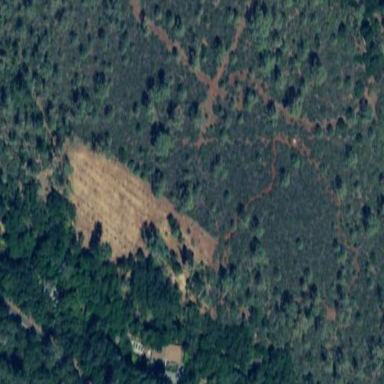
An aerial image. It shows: Olive tree orchard.